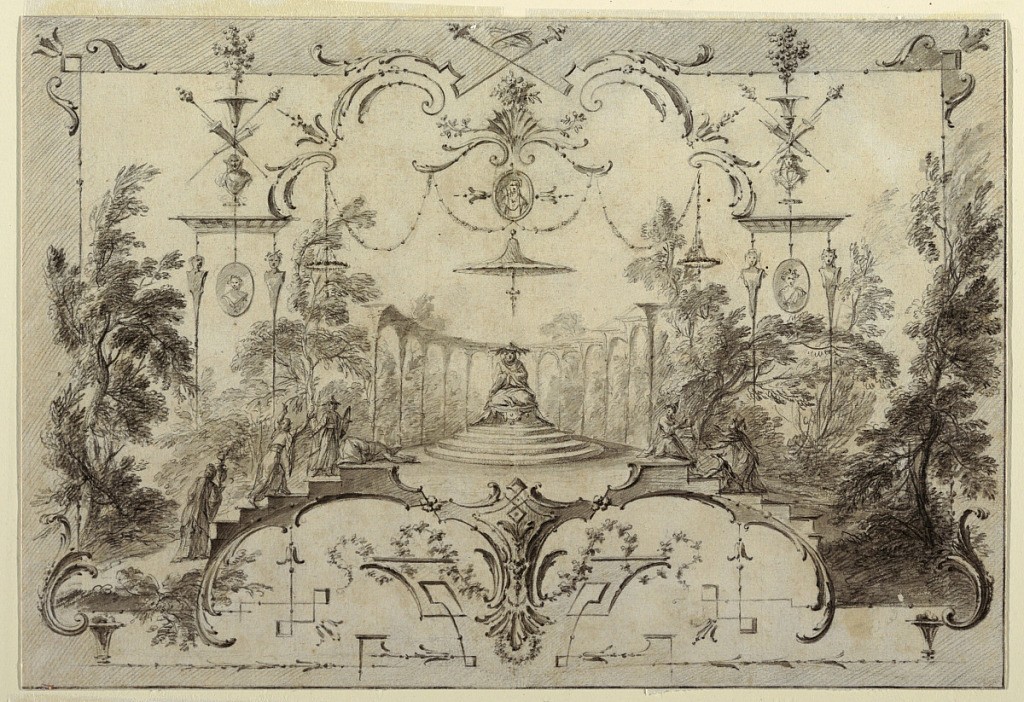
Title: Divinité Chinoise
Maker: Gabriel Huquier, French, 1695–1772
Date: ca. 1730
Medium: Black chalk, brush and black ink, wash, traces of stylus on cream laid paper, lined
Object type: Drawing
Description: An enthroned chinaman is surrounded by topiary in perspective. Figures on steps to right and left pay homage; trees enframe the scene. Above and below, arabesques composed of herms, medallions, are shown as if seated.